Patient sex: F
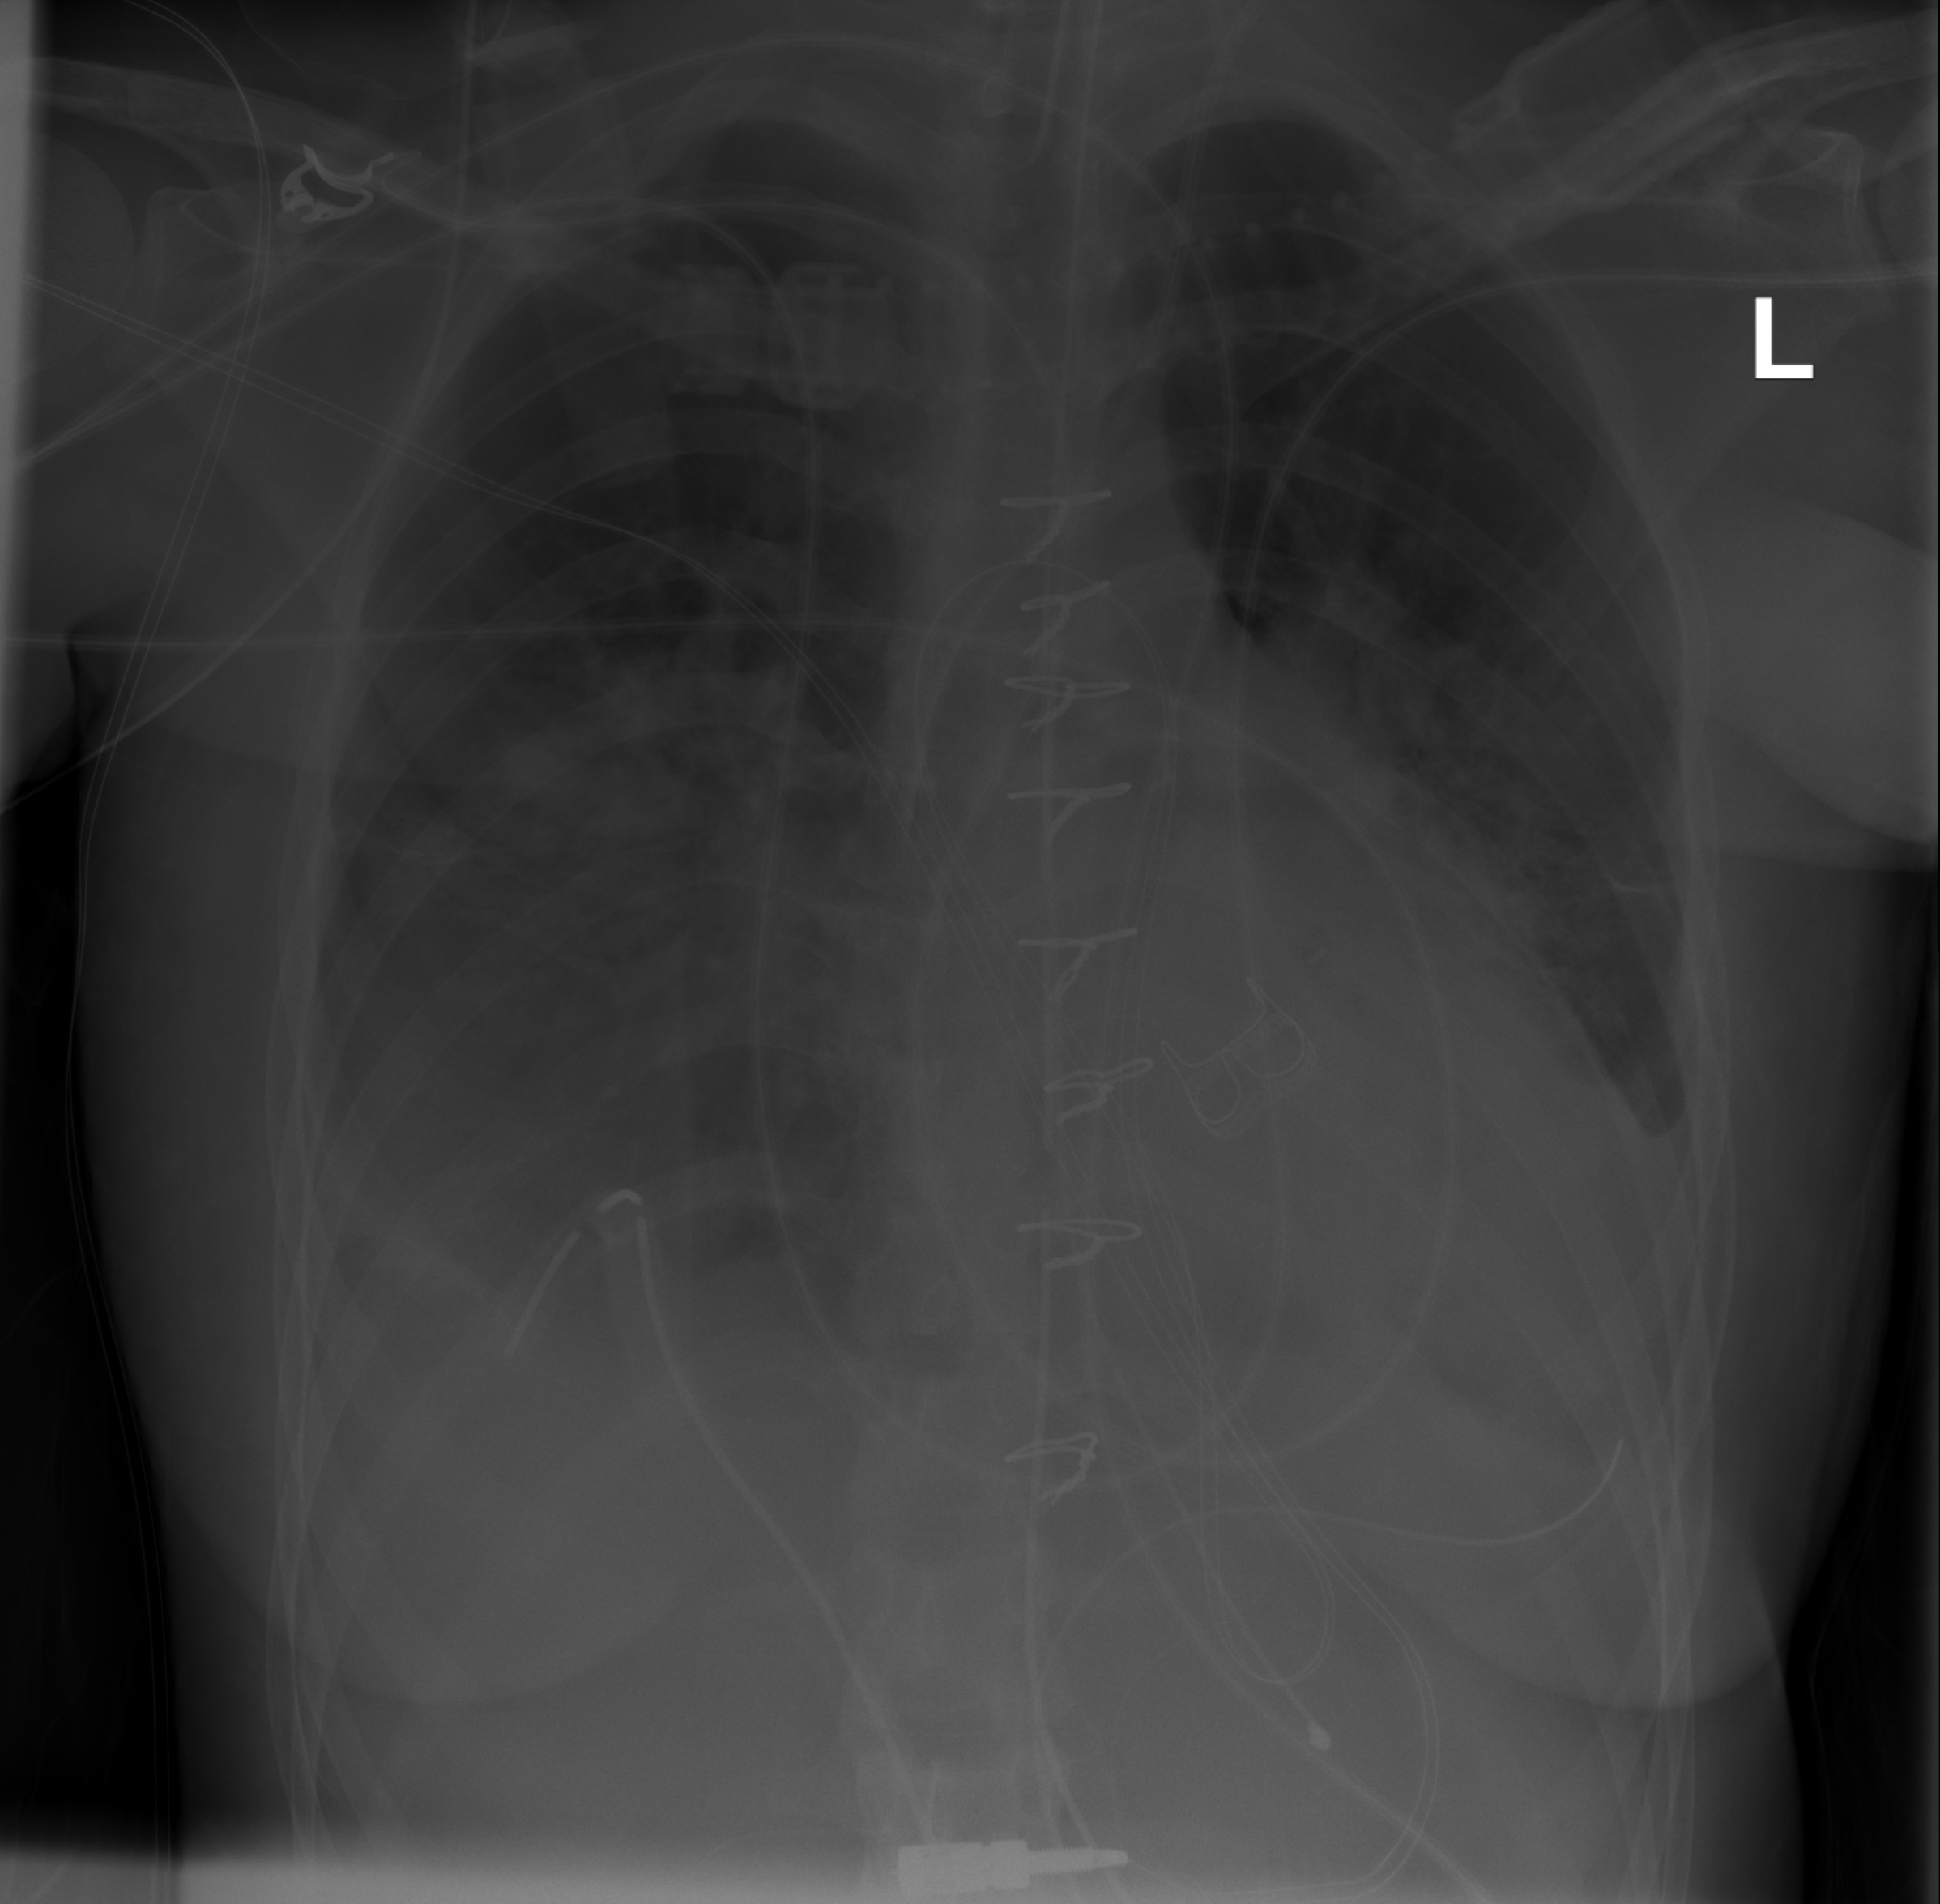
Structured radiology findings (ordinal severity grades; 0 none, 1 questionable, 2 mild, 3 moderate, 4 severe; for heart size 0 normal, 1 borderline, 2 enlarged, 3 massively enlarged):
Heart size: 2
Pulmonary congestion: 0
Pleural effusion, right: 2
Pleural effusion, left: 2
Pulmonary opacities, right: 2
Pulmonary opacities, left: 1
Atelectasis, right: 2
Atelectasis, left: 2